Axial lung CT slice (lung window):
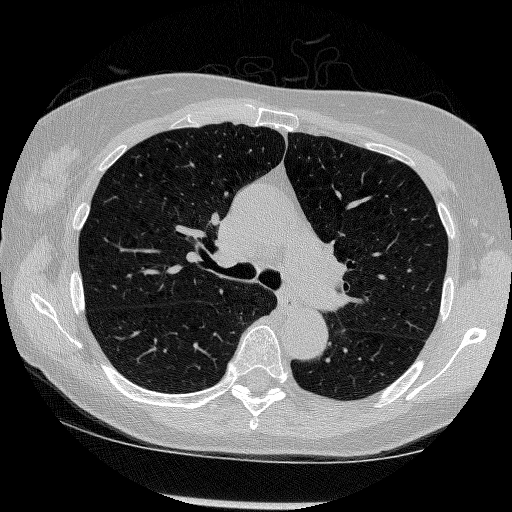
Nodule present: no